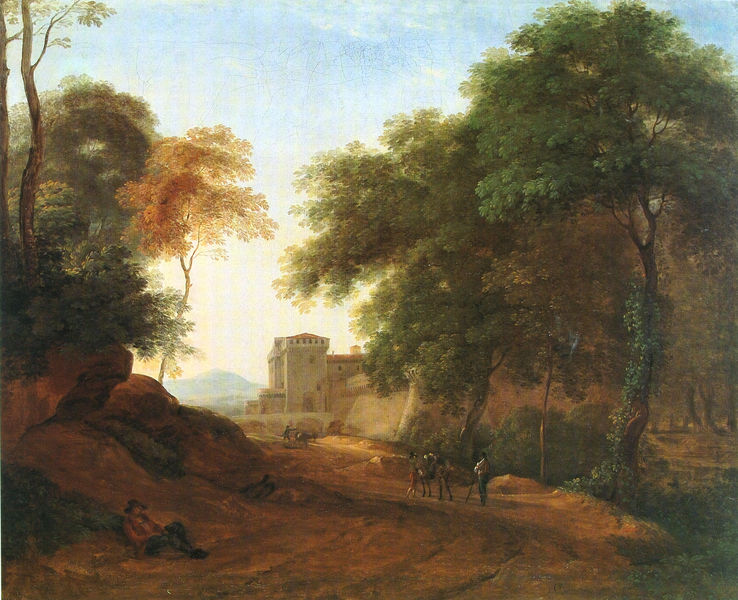
Titel: Crottaferrata bei Rom
Künstler: Cantius Dillis
Standort: München
Institution: Neue Pinakothek
Schlagwörter: baum, berg, blau, blätter, dunkel, felsen, gemälde, himmel, laub, mann, schatten, schlaf, weiß, wolken, baumstämme, bäume, frauen, gelb, grün, landschaft, menschen, ocker, sand, sitzen, stadt, äste, braun, frau, hell, hintergrund, holz, hut, licht, männer, orange, schwarz, strasse, dach, gebäude, gras, haus, schloss, tier, tiere, weg, wolke, malerei, wand, leiche, mensch, stein, steine, tod, tot, ast, baumstamm, erde, horizont, hügel, natur, stamm, gehen, pfad, sonne, boden, land, personen, blatt, person, wald, esel, genre, pferd, pferde, reiter, stock, turm, reiten, ruhe, liegen, ruhen, schlafen, italien, stab, furchen, transport, berge, fels, gebirge, dorf, mauer, klein, kuh, landschaftsmalerei, herbst, idylle, rast, romantik, staffage, baumkrone, baumkronen, tor, zinnen, oben, unten, wände, burg, kloster, türme, palast, wandern, festung, lichtung, laubbaum, maultier, efeu, anwesen, mauern, reise, wanderer, stadtmauer, eiche, tempel, wanderstab, wanderstock, sitzender, waldweg, hirte, hirten, gebäuse, ziege, rasten, zinne, ziegen, geist, kamel, kastell, lagern, wehrturm, felsch, liegender, rastender, ruhender, stad, sitzender mann, packtier, eice, pferdl